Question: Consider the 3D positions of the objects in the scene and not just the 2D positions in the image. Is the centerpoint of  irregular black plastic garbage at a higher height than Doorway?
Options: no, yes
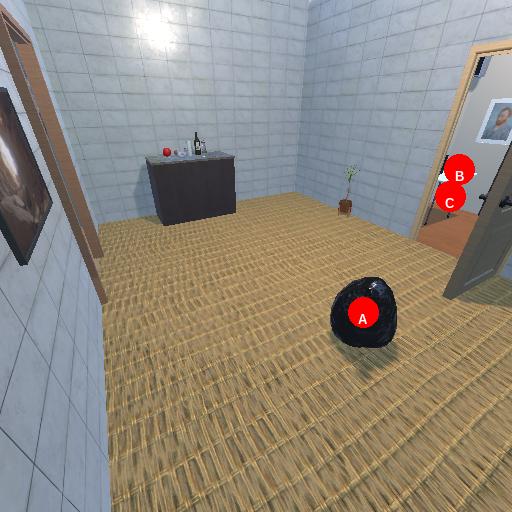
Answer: no